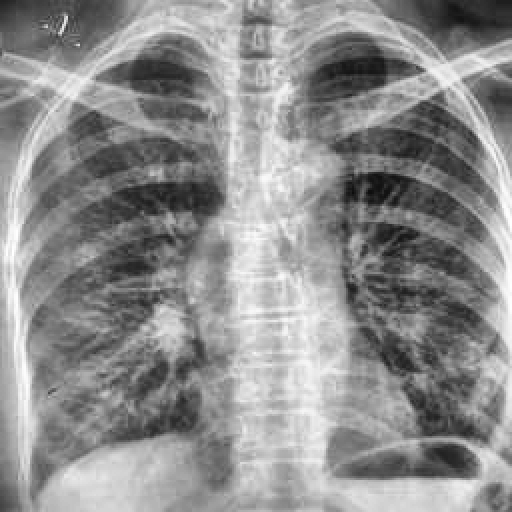
Finding: TUBERCULOSIS